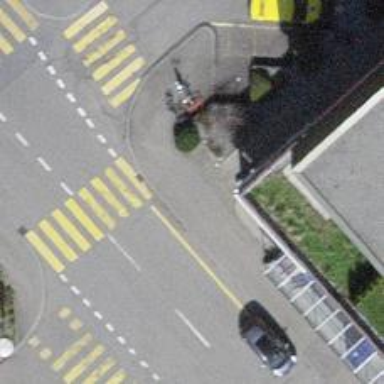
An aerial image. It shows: Sidewalk along the footway.